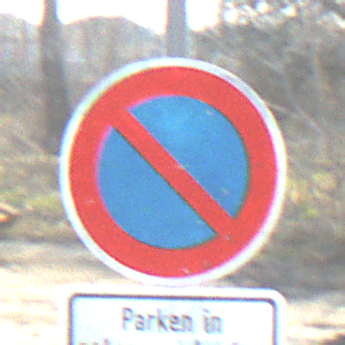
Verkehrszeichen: EingeschraenktesHalteverbot
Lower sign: SonstigeBeschraenkungen1
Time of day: MorningAfternoon
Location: Outdoor (Suburban)
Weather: PartlyCloudy
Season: NotSpecified
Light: Natural